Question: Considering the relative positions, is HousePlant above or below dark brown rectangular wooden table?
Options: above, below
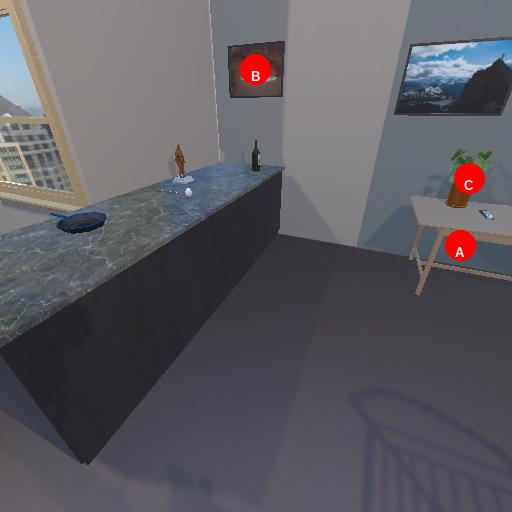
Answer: above